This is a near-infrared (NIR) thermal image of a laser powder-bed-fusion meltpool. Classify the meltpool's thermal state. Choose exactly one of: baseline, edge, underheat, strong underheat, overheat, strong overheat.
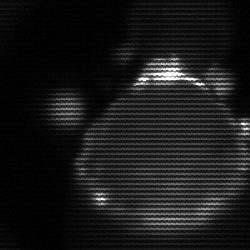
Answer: edge